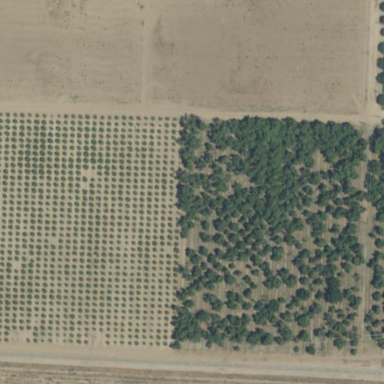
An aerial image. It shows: Orchard.